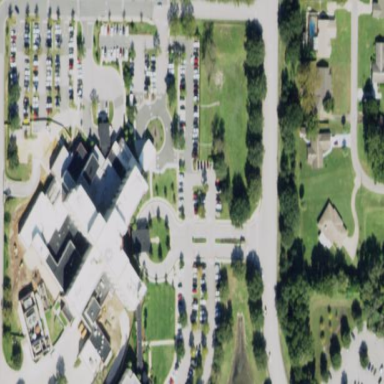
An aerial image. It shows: Hospital building with flat roof.